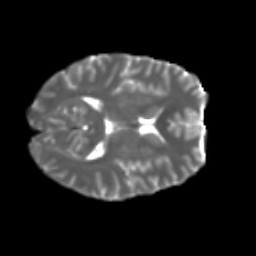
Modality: T2w
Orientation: axial
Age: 37
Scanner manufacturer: ge
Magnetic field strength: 3 T
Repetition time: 7.8 s
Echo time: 0.0608 s